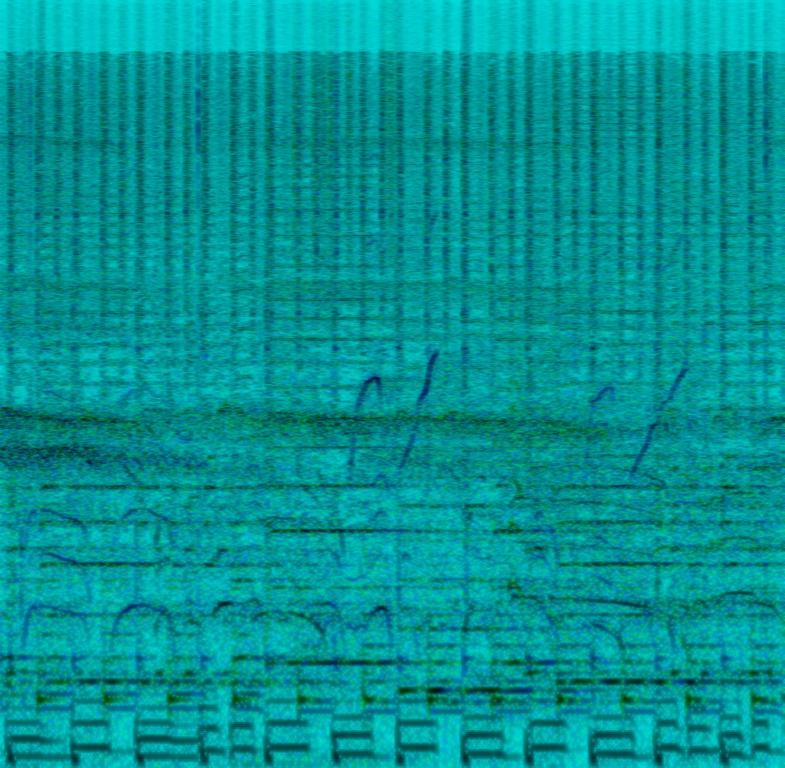
The low quality recording features a wide shimmering shakers, soft crash cymbals, wide whistling and crowd cheering sounds, followed by addictive accordion melody, walking double bass and "4 on the floor" cowbell pattern. It sounds fun, happy, sentimental, euphoric and nostalgic.